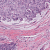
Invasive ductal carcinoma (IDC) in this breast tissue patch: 1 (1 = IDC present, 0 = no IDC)